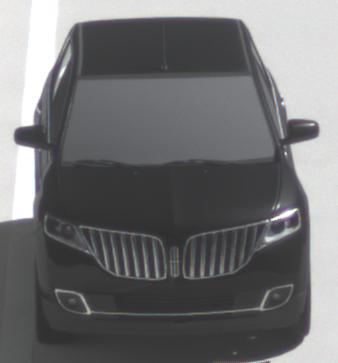
Make: Lincoln
Model: MKX
Detailed model: Gen. 1 CD3
Model produced from: 2010
Model produced until: 2015
Doors: 5
Color: black
Road condition: dry road
Daytime: midday
Contrast: high contrast